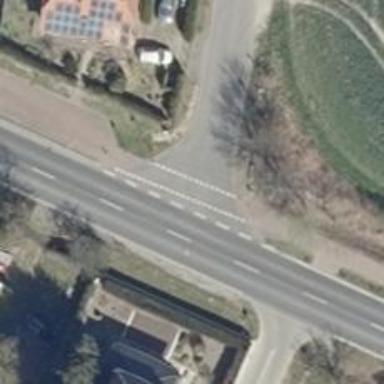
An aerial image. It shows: Unmarked road crossing.